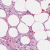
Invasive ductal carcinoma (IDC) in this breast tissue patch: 0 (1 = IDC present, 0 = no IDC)